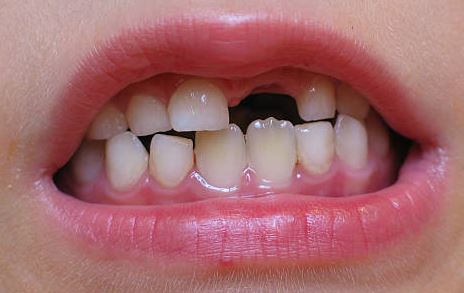
Condition: hypodontia